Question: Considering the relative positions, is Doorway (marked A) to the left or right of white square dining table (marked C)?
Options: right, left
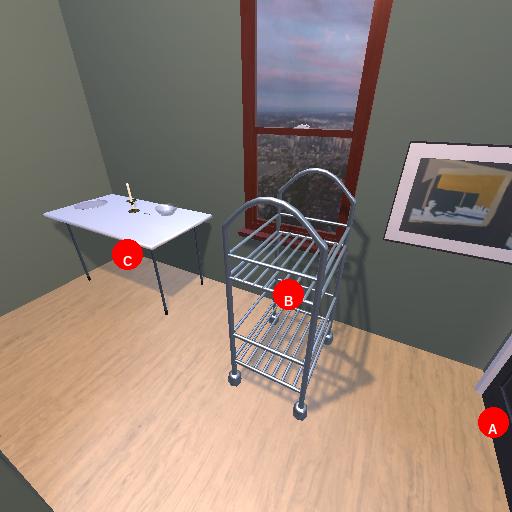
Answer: right